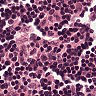
Metastatic tissue present: no